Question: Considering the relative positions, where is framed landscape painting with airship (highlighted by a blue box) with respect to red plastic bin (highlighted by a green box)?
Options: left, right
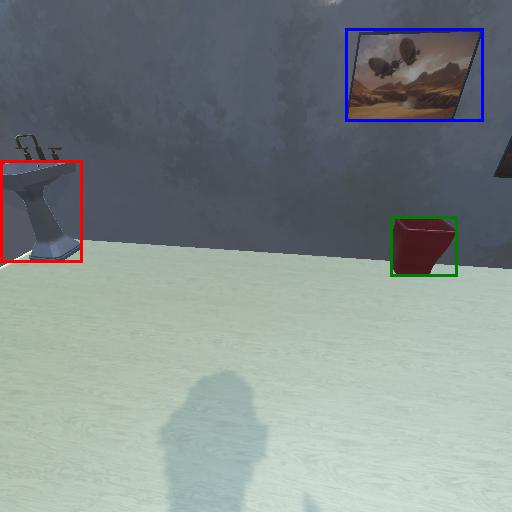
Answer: left